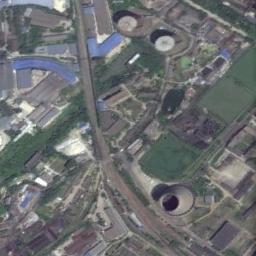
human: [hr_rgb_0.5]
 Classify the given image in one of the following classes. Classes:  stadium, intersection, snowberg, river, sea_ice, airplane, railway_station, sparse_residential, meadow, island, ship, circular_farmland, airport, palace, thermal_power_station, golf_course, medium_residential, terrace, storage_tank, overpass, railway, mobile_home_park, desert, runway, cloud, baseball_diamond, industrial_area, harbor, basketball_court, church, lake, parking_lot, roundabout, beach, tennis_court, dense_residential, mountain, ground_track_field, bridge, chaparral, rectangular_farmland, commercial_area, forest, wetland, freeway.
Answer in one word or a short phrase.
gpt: thermal_power_station